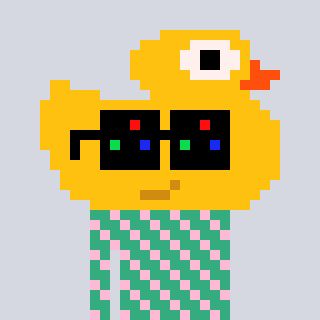
a pixel art character with square black sunglasses, a ducky-shaped head and a teal-colored body on a cool background